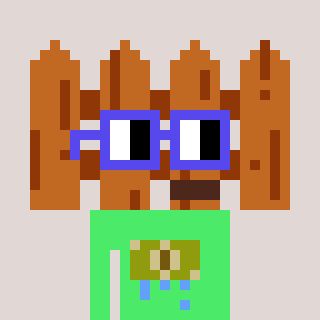
a pixel art character with square blue glasses, a fence-shaped head and a teal-colored body on a warm background